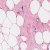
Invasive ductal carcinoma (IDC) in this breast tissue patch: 0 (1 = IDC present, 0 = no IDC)